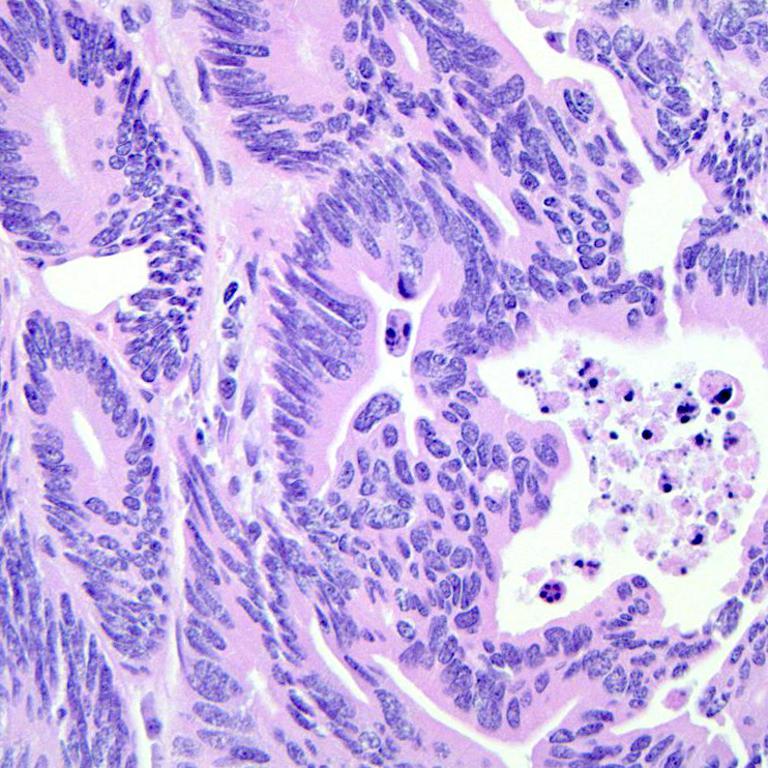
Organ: colon
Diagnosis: adenocarcinomas